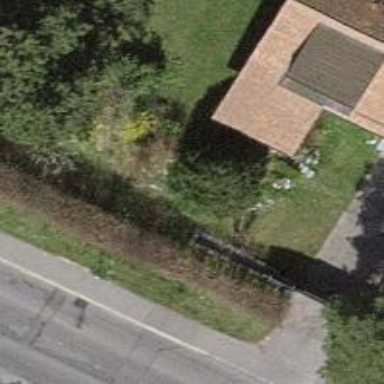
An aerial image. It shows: Deciduous broadleaved tree in garden.